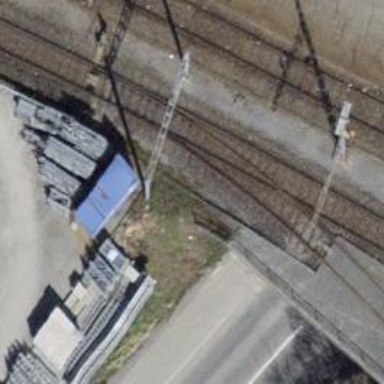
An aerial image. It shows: Railway switch.